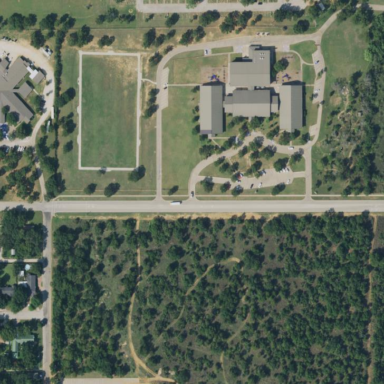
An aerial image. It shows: School.